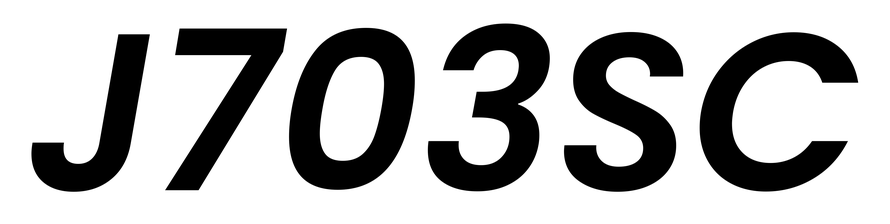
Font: Poppins-SemiBoldItalic